Question: I have a 2x UILabels, 1 title 1 subtitle,
Which are meant to change when a segmentedControl is selected.
It works but instead i get the SAME UILabel overlapping itself when a different segment is selected?
I think i need to create an action to remove the label from the superview before it is redisplayed onto the cell? just wondering how to go about it

'''
- (UITableViewCell *)tableView:(UITableView *)tableView cellForRowAtIndexPath:(NSIndexPath *)indexPath
{
static NSString *CellIdentifier = @"Cell";
UITableViewCell *cell = [tableView dequeueReusableCellWithIdentifier:CellIdentifier];
if (cell == nil) {
cell = [[UITableViewCell alloc] initWithStyle:UITableViewCellStyleDefault reuseIdentifier:CellIdentifier];
}
EventUpcoming *aEventUpcoming = [euEvent objectAtIndex:indexPath.section];
EventWeekly *aEventWeekly = [ewEvent objectAtIndex:indexPath.section];
UILabel *cellTitle = [[UILabel alloc] initWithFrame:CGRectMake(15, 5, 290, 20)];
UILabel *cellSubtitle = [[UILabel alloc] initWithFrame:CGRectMake(15, 20, 290, 20)];
NSString *titleString = [[NSString alloc] init];
NSString *subtitleString = [[NSString alloc] init];
if (segmentedControl.selectedSegmentIndex == 0)
{
Event *aEvent = [aEventUpcoming.event objectAtIndex:indexPath.row];
titleString = aEvent.name;
subtitleString = aEvent.subtitle;
}
else
{
Event *aEvent = [aEventWeekly.event objectAtIndex:indexPath.row];
titleString = aEvent.name;
subtitleString = aEvent.subtitle;
}
NSString *titleStringUC = [titleString uppercaseString];
NSString *subtitleStringLC = [subtitleString lowercaseString];
cellTitle.text = titleStringUC;
cellTitle.font = [UIFont boldSystemFontOfSize:11];
cellTitle.textColor = [UIColor colorWithRed:142/255.0f green:142/255.0f blue:142/255.0f alpha:1];
cellTitle.shadowColor = [UIColor whiteColor];
cellTitle.shadowOffset = CGSizeMake(1, 1);
cellTitle.backgroundColor = [UIColor clearColor];
cellSubtitle.text = subtitleStringLC;
cellSubtitle.font = [UIFont boldSystemFontOfSize:11];
cellSubtitle.textColor = [UIColor colorWithRed:177/255.0f green:177/255.0f blue:177/255.0f alpha:1];
cellSubtitle.shadowColor = [UIColor whiteColor];
cellSubtitle.shadowOffset = CGSizeMake(1, 1);
cellSubtitle.backgroundColor = [UIColor clearColor];
tableViewCellSeparator = [[UIImageView alloc] initWithImage:[UIImage imageNamed:@"TableCellSeparator.png"]];
tableViewCellSeparator.frame = CGRectMake(0, cell.bounds.size.height - 2, 320, 2);
cell.accessoryType = UITableViewCellAccessoryDisclosureIndicator;
[cell.contentView addSubview:cellTitle];
[cell.contentView addSubview:cellSubtitle];
[cell.contentView addSubview:tableViewCellSeparator];
return cell;
}
'''
---
Both were very valid answers, tyvm
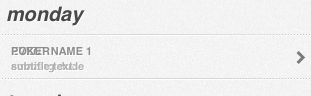
Answer: I hope it will work now.Try this.....
'''
- (UITableViewCell *)tableView:(UITableView *)tableView cellForRowAtIndexPath:(NSIndexPath *)indexPath
{
static NSString *CellIdentifier = @"Cell";
UITableViewCell *cell = [tableView dequeueReusableCellWithIdentifier:CellIdentifier];
if (cell == nil) {
cell = [[UITableViewCell alloc] initWithStyle:UITableViewCellStyleDefault reuseIdentifier:CellIdentifier];
EventUpcoming *aEventUpcoming = [euEvent objectAtIndex:indexPath.section];
EventWeekly *aEventWeekly = [ewEvent objectAtIndex:indexPath.section];
UILabel *cellTitle = [[UILabel alloc] initWithFrame:CGRectMake(15, 5, 290, 20)];
UILabel *cellSubtitle = [[UILabel alloc] initWithFrame:CGRectMake(15, 20, 290, 20)];
NSString *titleString = [[NSString alloc] init];
NSString *subtitleString = [[NSString alloc] init];
NSString *titleStringUC = [titleString uppercaseString];
NSString *subtitleStringLC = [subtitleString lowercaseString];
cellTitle.text = titleStringUC;
cellTitle.font = [UIFont boldSystemFontOfSize:11];
cellTitle.textColor = [UIColor colorWithRed:142/255.0f green:142/255.0f blue:142/255.0f alpha:1];
cellTitle.shadowColor = [UIColor whiteColor];
cellTitle.shadowOffset = CGSizeMake(1, 1);
cellTitle.backgroundColor = [UIColor clearColor];
cellTitle.tag = 10;
cellSubtitle.text = subtitleStringLC;
cellSubtitle.font = [UIFont boldSystemFontOfSize:11];
cellSubtitle.textColor = [UIColor colorWithRed:177/255.0f green:177/255.0f blue:177/255.0f alpha:1];
cellSubtitle.shadowColor = [UIColor whiteColor];
cellSubtitle.shadowOffset = CGSizeMake(1, 1);
cellSubtitle.backgroundColor = [UIColor clearColor];
cellSubtitle.tag = 11;
tableViewCellSeparator = [[UIImageView alloc] initWithImage:[UIImage imageNamed:@"TableCellSeparator.png"]];
tableViewCellSeparator.frame = CGRectMake(0, cell.bounds.size.height - 2, 320, 2);
cell.accessoryType = UITableViewCellAccessoryDisclosureIndicator;
[cell.contentView addSubview:cellTitle];
[cell.contentView addSubview:cellSubtitle];
[cell.contentView addSubview:tableViewCellSeparator];
}
cellTitle = (UILabel *)[cell.contentView viewWithTag:10];
cellSubtitle = (UILabel *)[cell.contentView viewWithTag:11];
if (segmentedControl.selectedSegmentIndex == 0)
{
Event *aEvent = [aEventUpcoming.event objectAtIndex:indexPath.row];
titleString = aEvent.name;
subtitleString = aEvent.subtitle;
}
else
{
Event *aEvent = [aEventWeekly.event objectAtIndex:indexPath.row];
titleString = aEvent.name;
subtitleString = aEvent.subtitle;
}
return cell;
}
'''